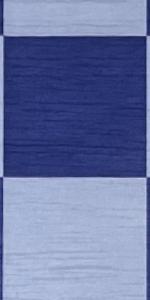
Label: Empty